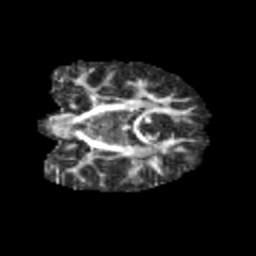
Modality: FA
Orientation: coronal
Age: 10
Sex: male
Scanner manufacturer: siemens
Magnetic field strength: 3 T
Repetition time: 3.8 s
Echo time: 0.07 s